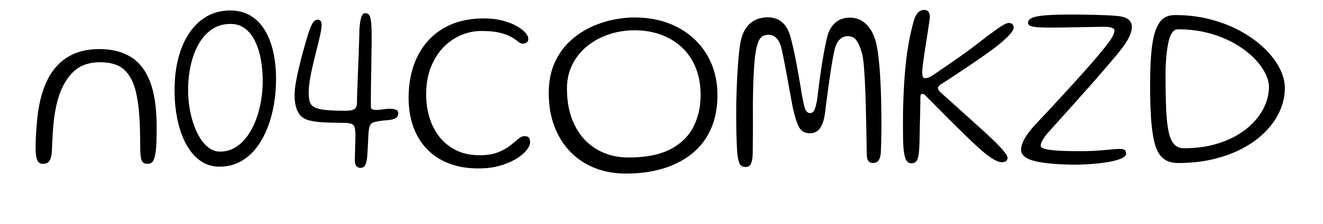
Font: Gluten_ExtraLight